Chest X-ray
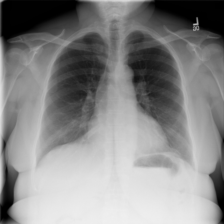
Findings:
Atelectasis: negative
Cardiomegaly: negative
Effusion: negative
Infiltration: negative
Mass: negative
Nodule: negative
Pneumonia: negative
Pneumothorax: negative
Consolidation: negative
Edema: negative
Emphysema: negative
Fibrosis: negative
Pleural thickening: negative
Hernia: negative